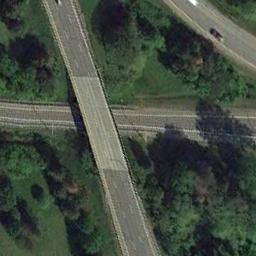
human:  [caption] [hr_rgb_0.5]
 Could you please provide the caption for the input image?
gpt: There are many trees beside the overpass .

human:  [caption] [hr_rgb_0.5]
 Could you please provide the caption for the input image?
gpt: Here are two parallel overpasses .

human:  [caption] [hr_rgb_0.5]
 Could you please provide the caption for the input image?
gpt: The cross-line overpass is over the roads on the green space .

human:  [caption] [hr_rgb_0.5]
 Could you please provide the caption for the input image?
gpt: The overpass is next to some trees with some cars .

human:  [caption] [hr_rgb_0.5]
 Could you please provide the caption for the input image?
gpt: There are many green trees around the overpass .